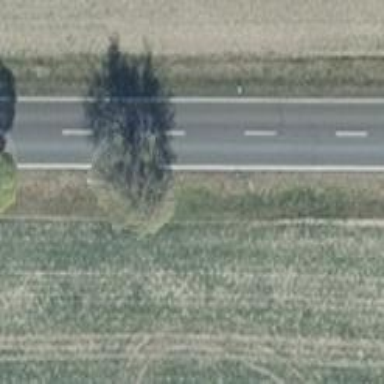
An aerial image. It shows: Deciduous tree with broadleaved leaves.